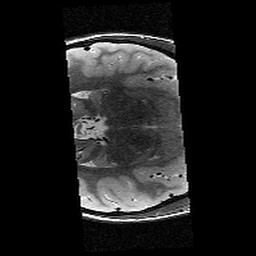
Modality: T2w
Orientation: axial
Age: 12
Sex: female
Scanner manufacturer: siemens
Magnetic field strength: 3 T
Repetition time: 9.23 s
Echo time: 0.067 s